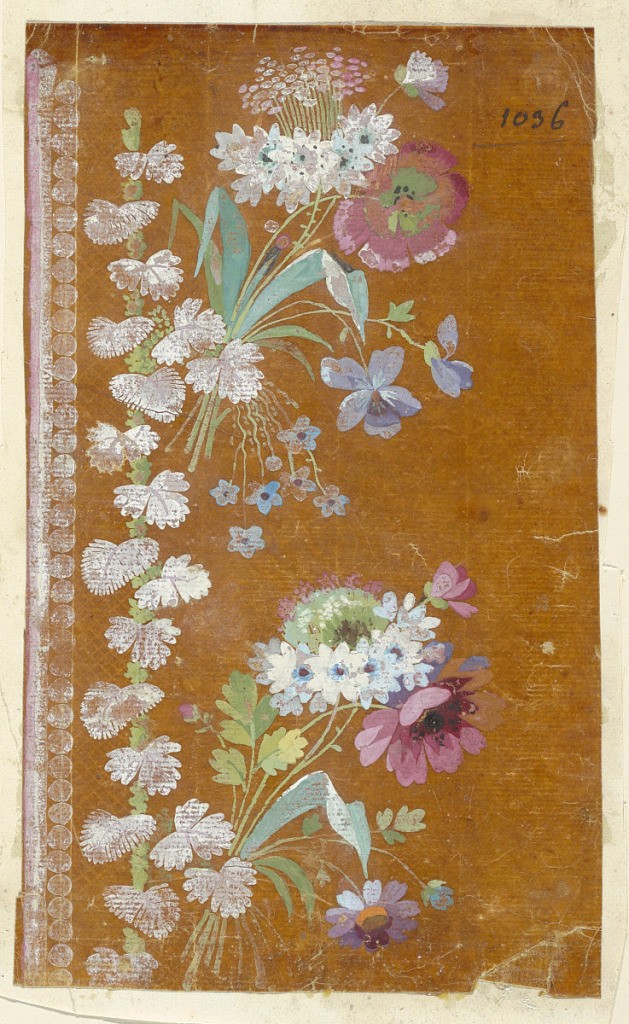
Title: Project for an embroidered vertical border
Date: ca. 1808
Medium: Incised lines, gouache colors, glazed heavy paper
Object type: Drawing
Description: Bunches of flowers are to alternate beside a vertical garland. A row of beads, two stripes outside at left.